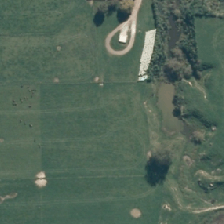
Land cover: shortrotation_cropland